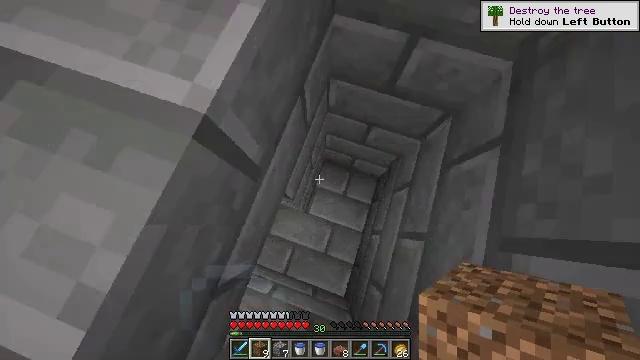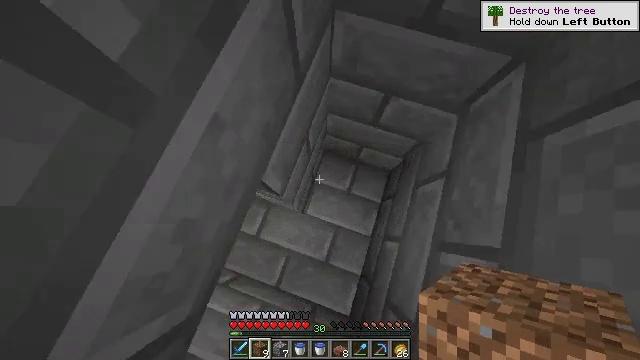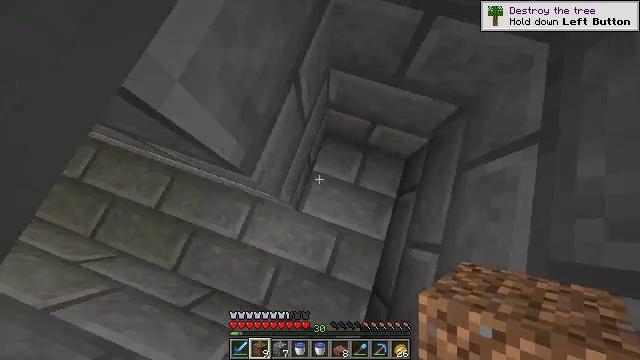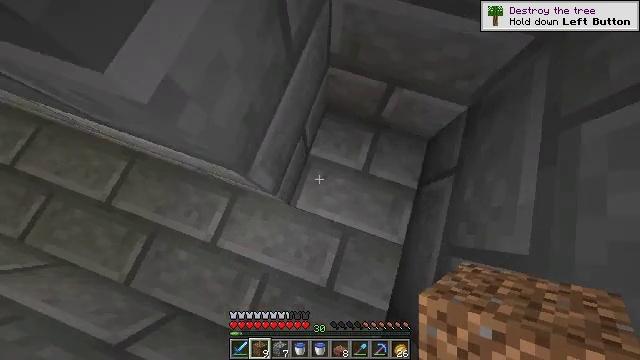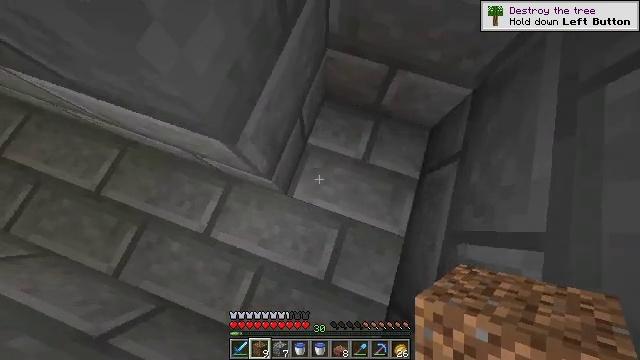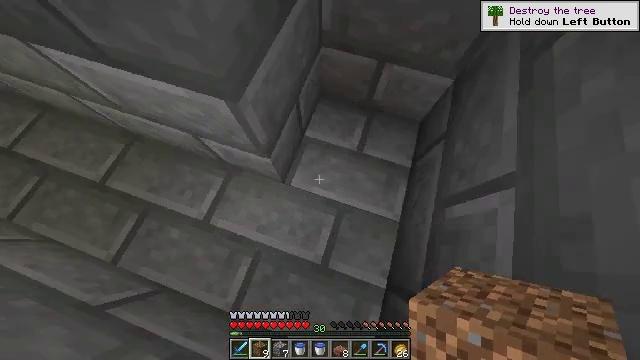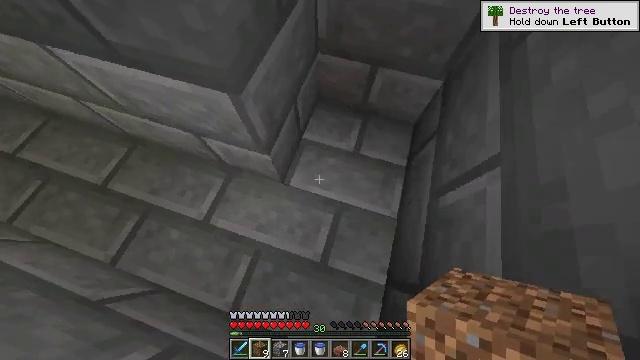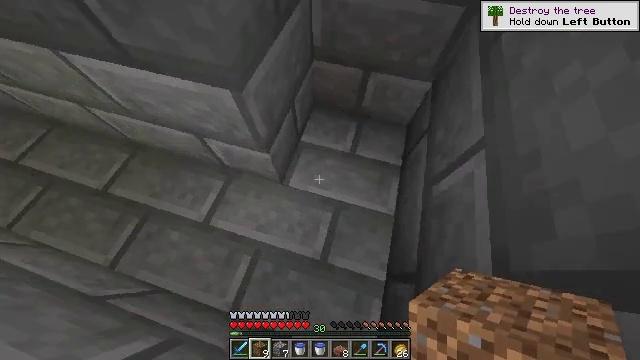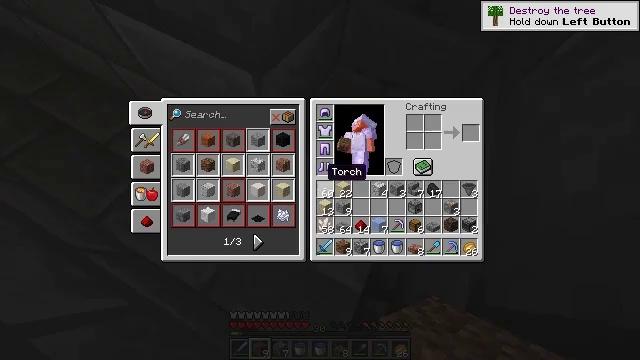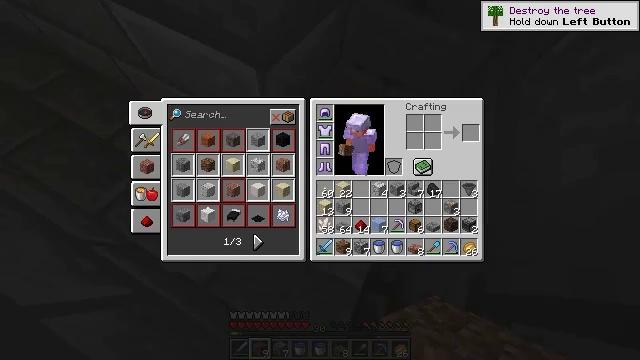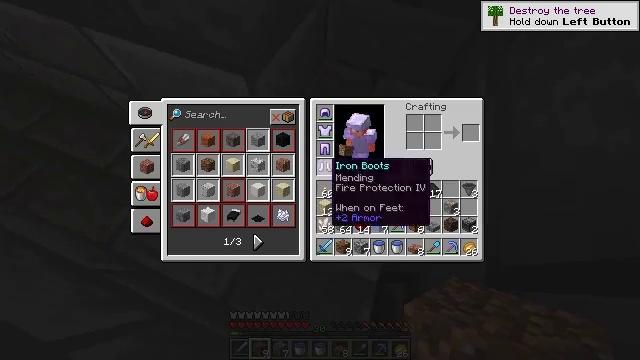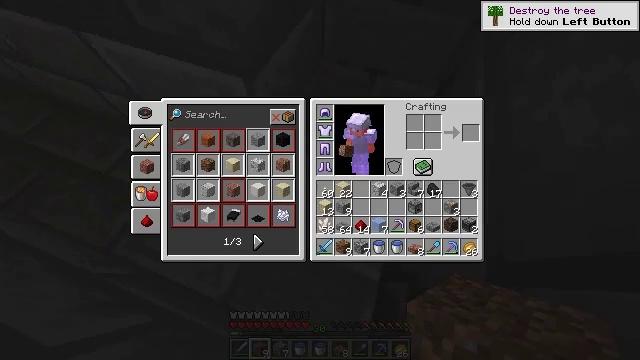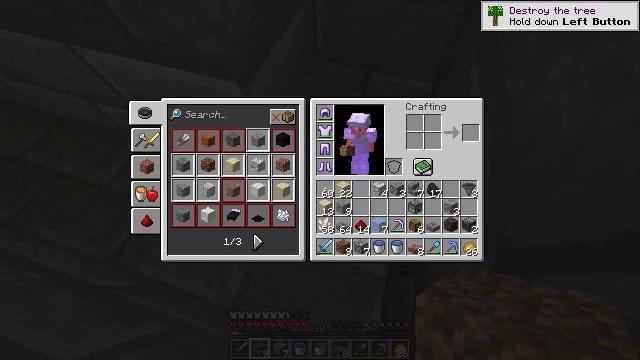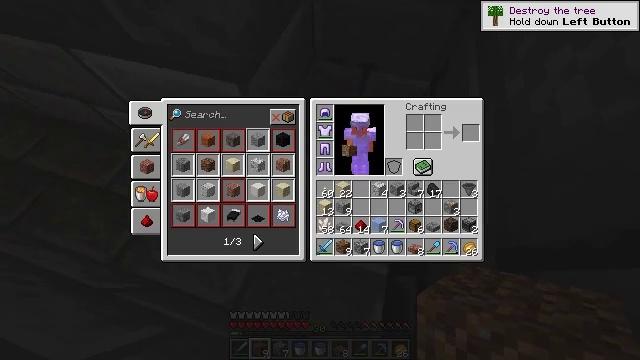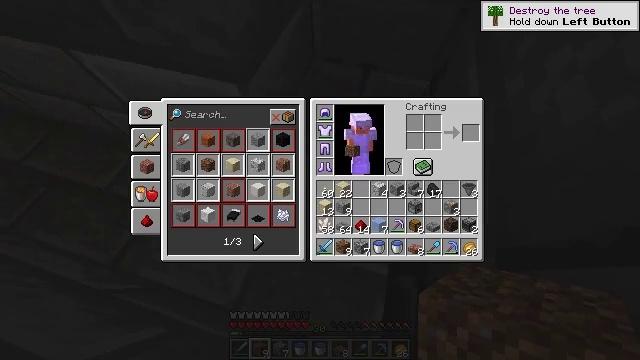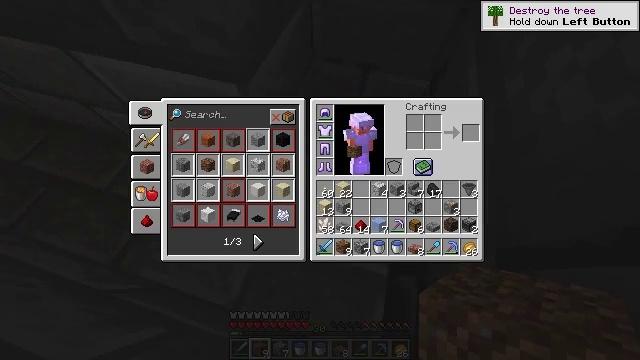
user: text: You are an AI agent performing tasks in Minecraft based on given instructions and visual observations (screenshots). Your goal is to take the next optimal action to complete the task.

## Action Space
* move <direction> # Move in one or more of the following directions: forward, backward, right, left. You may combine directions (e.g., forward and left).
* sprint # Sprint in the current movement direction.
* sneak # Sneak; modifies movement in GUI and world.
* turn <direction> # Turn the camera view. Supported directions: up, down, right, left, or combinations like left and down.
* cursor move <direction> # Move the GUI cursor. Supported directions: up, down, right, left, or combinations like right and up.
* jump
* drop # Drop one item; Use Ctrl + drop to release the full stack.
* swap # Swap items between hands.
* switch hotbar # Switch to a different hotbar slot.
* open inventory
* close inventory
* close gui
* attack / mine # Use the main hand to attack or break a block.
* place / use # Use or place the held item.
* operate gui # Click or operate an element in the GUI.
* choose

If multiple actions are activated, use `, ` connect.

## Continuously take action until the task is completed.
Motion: motion action
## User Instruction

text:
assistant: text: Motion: move back
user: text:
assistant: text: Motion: move back
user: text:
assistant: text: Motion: move back
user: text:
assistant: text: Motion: move back
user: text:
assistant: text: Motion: move back, turn up
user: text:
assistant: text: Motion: turn up
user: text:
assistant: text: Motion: turn right and up
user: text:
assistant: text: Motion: turn up, open inventory
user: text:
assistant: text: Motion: open inventory
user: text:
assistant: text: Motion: open inventory
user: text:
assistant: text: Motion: cursor move right and up
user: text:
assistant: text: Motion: cursor move right
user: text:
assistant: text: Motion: cursor move right
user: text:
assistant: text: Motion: cursor move right
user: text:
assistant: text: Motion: cursor move right and down
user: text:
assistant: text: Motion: cursor move right and down
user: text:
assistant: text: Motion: cursor move right
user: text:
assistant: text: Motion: no_op
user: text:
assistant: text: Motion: cursor move left and down
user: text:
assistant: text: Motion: no_op
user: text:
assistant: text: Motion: no_op
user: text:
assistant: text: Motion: no_op
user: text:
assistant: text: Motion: no_op
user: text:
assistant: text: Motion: operate gui
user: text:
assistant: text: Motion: operate gui
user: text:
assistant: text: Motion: cursor move down
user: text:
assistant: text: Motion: cursor move down
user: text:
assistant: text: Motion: cursor move down
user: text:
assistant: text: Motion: cursor move down
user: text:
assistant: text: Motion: no_op